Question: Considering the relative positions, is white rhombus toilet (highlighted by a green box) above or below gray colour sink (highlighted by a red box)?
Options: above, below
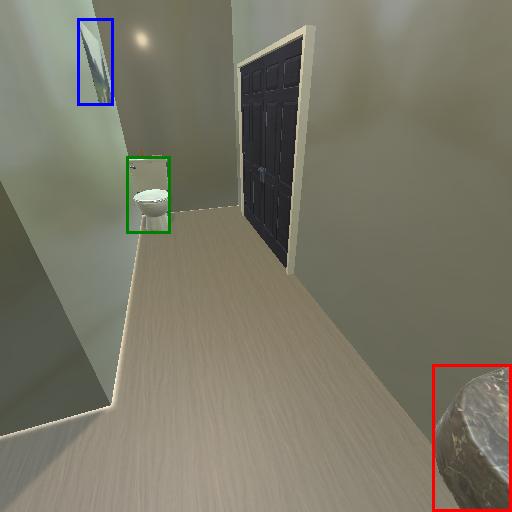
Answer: above